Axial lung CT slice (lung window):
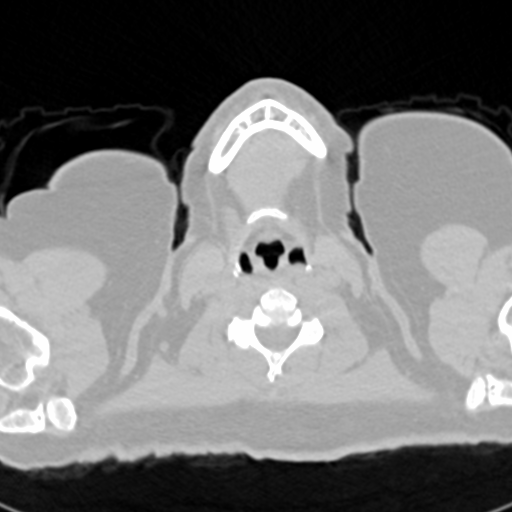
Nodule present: no